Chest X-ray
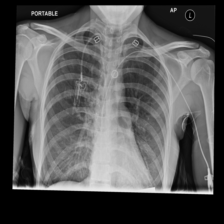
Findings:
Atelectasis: negative
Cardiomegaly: negative
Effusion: negative
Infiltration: negative
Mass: negative
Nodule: negative
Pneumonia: negative
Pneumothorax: negative
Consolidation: negative
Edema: negative
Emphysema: negative
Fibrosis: negative
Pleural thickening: negative
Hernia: negative